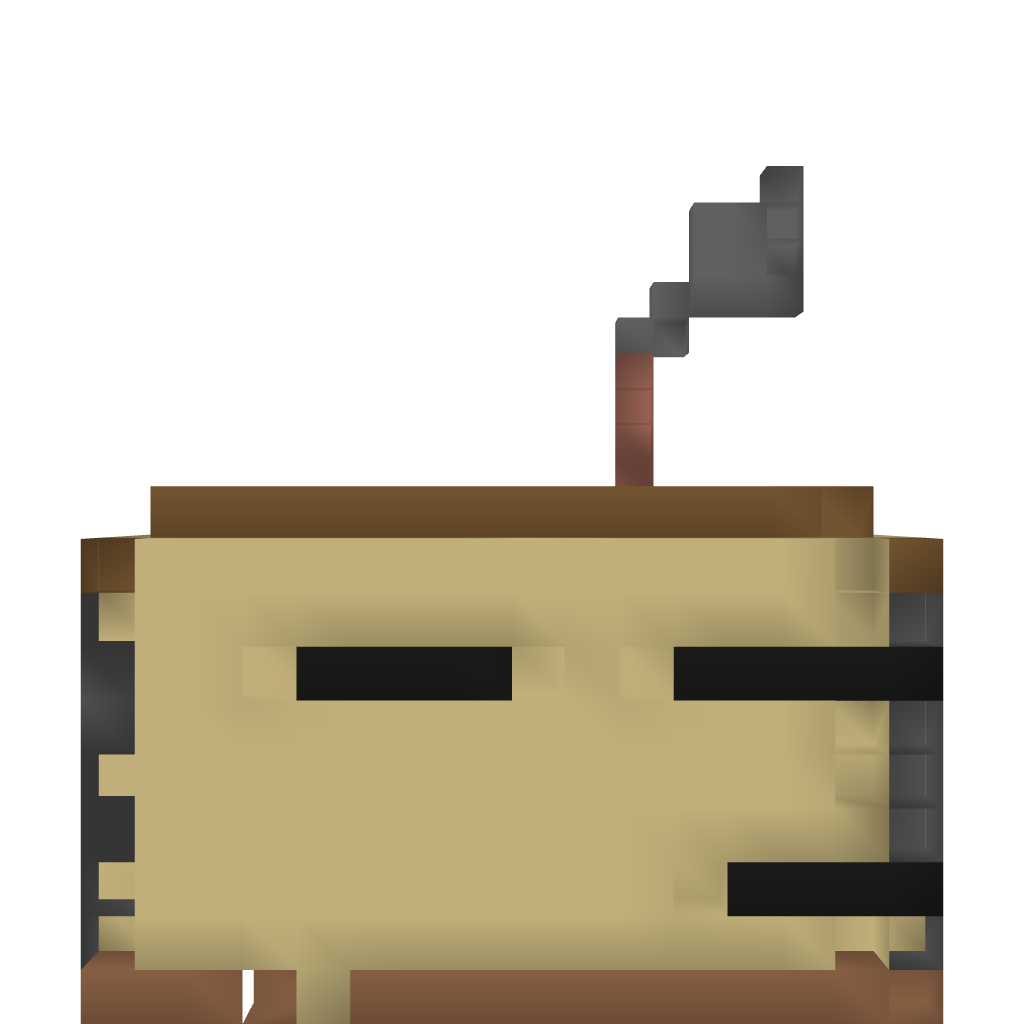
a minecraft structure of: Modern house